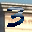
Label: 3